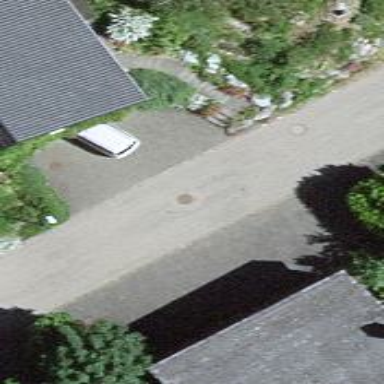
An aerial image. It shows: Paved residential road.